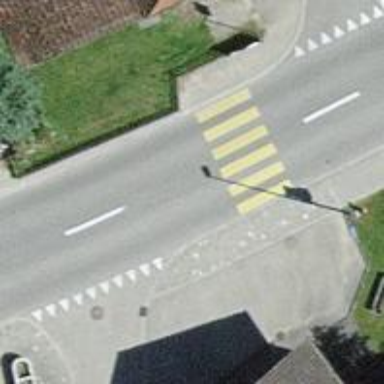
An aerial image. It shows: Zebra crossing on the road.